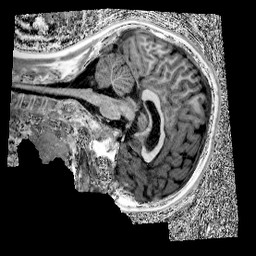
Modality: UNIT1
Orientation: sagittal
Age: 10
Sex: male
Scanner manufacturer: siemens
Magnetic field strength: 3 T
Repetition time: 4 s
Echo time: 0.00303 s